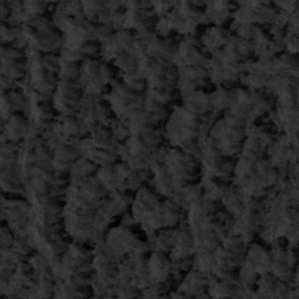
Label: frost